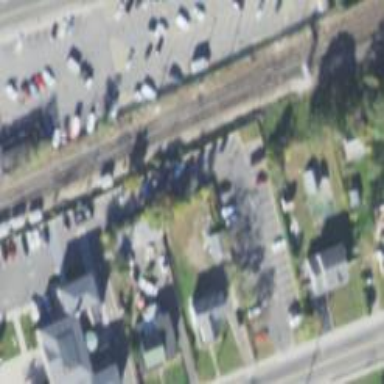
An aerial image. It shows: Railway siding for service.